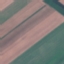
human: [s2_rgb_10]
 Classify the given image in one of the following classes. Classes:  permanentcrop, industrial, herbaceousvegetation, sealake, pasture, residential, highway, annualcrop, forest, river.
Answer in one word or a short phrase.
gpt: AnnualCrop